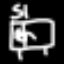
Label: bed